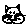
Label: cat